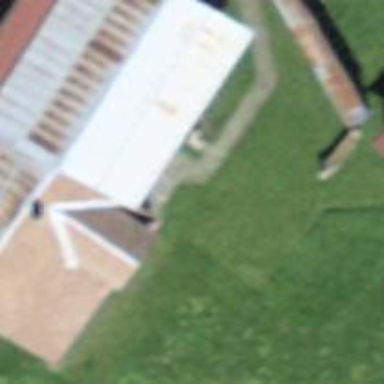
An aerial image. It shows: Rural barn.